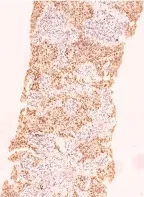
Morphologic and IHC features. IHC positive staining for KI67 (~90% of the cells stained), PCK (punctate beside the nucleus), CK8-18, TIF-1 and PGP 9.5, (100x magnification), scale bar 250 mum.
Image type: pathology (immunostaining)